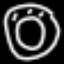
Label: donut